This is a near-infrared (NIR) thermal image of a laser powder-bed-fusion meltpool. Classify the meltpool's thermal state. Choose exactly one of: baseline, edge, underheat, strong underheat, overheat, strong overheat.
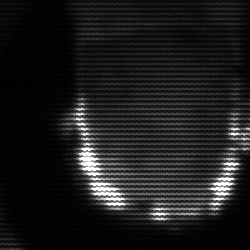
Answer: baseline